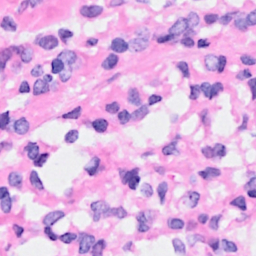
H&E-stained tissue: Breast